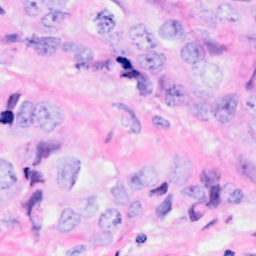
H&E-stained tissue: Breast